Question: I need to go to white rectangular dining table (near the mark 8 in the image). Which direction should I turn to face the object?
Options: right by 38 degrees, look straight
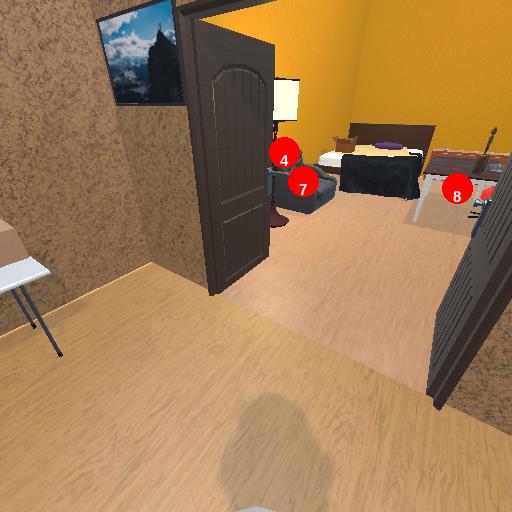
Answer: right by 38 degrees